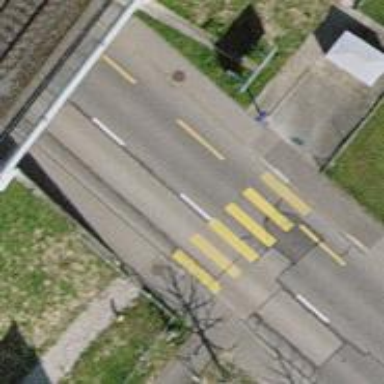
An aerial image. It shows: Zebra crossing on the road.